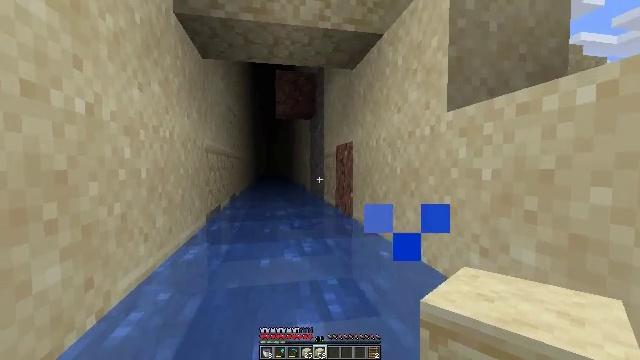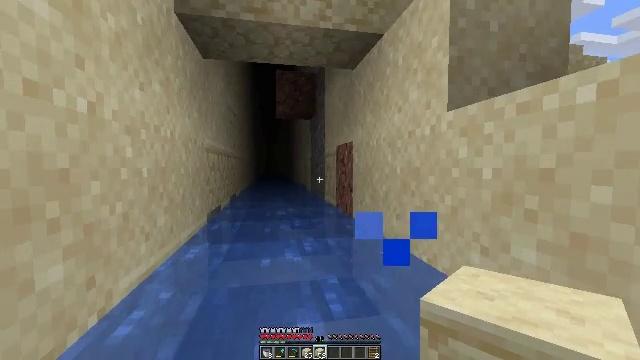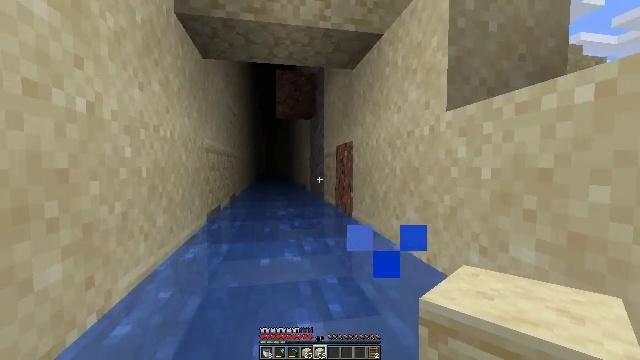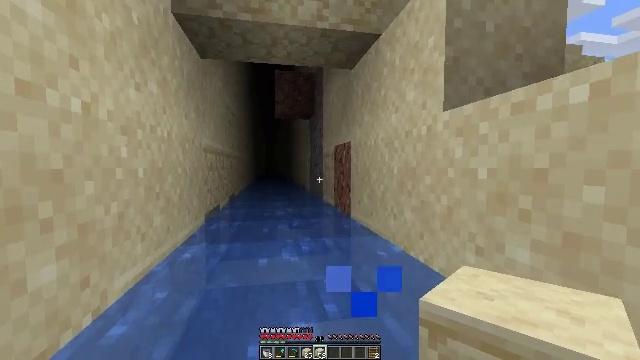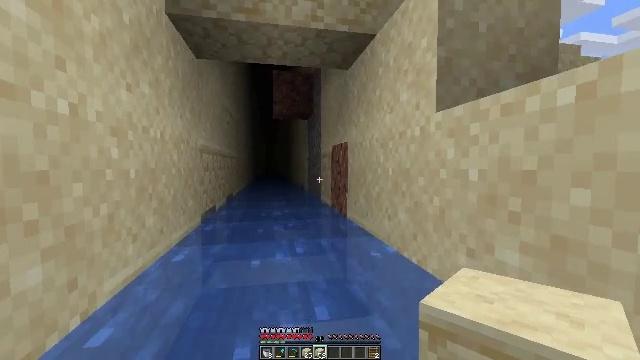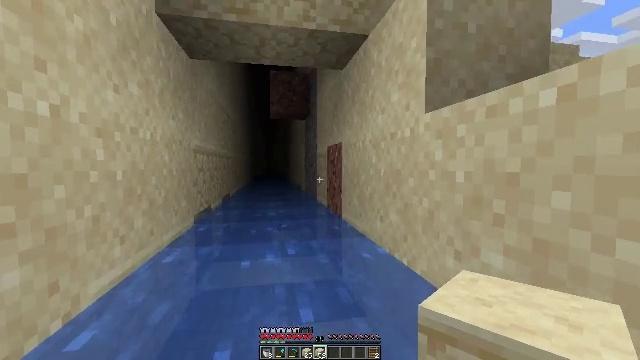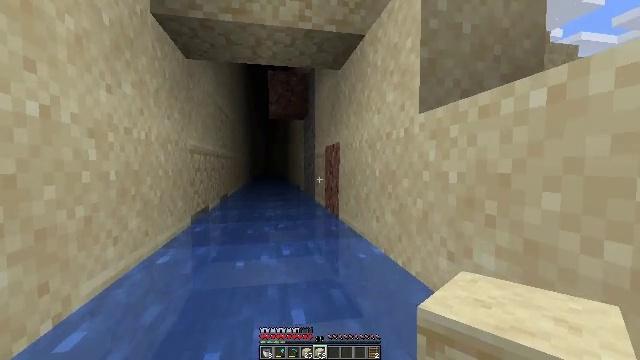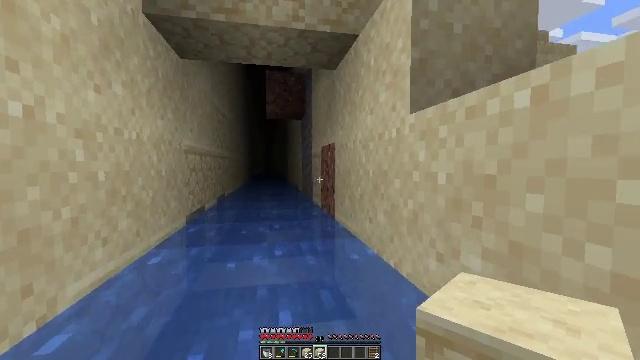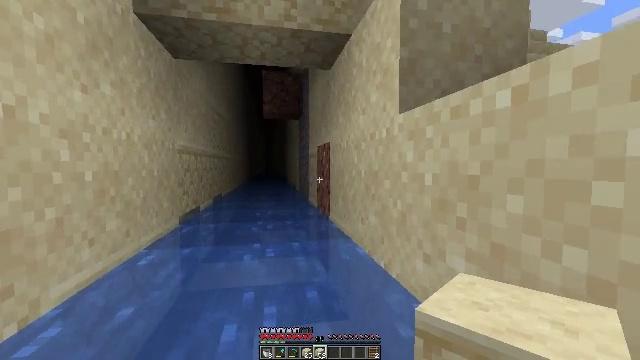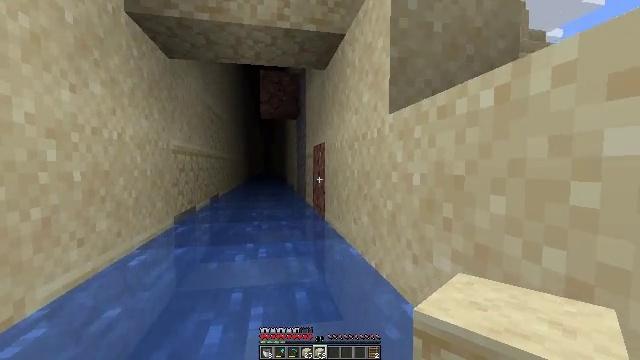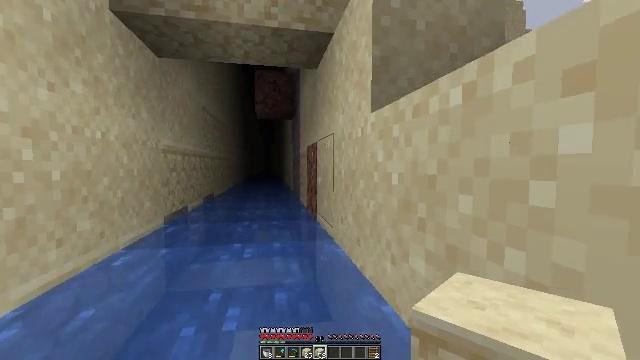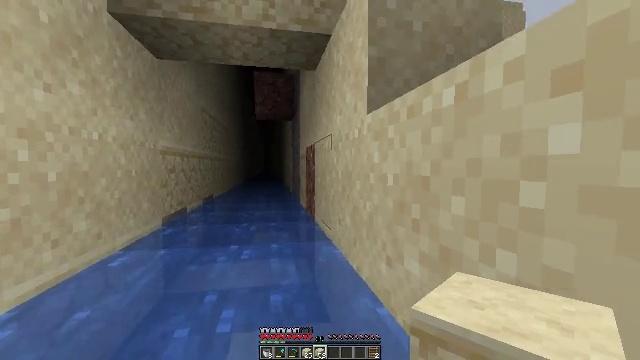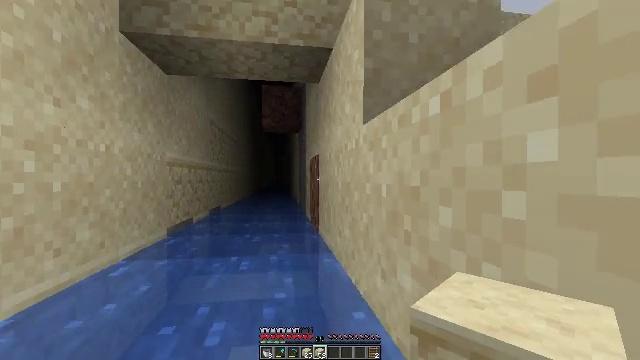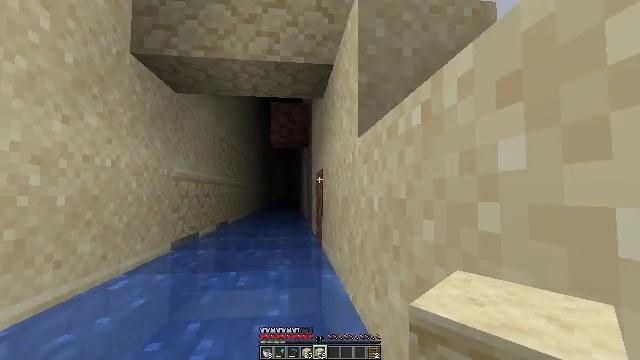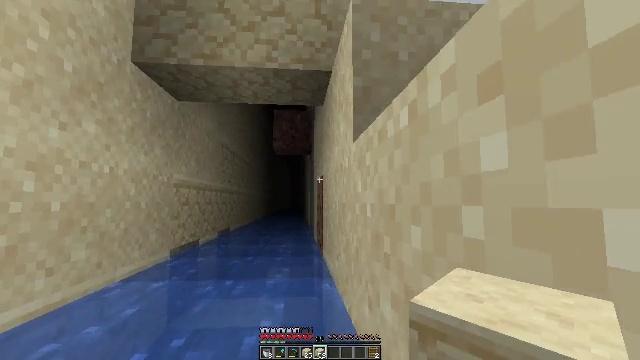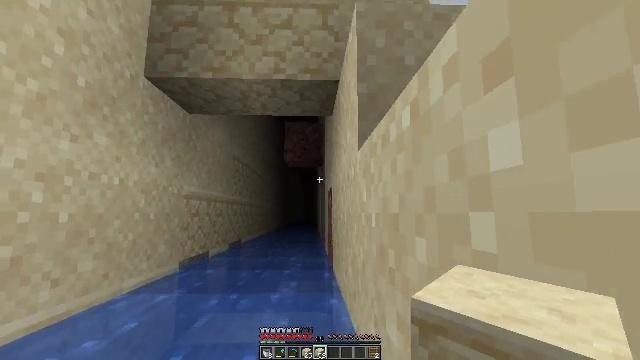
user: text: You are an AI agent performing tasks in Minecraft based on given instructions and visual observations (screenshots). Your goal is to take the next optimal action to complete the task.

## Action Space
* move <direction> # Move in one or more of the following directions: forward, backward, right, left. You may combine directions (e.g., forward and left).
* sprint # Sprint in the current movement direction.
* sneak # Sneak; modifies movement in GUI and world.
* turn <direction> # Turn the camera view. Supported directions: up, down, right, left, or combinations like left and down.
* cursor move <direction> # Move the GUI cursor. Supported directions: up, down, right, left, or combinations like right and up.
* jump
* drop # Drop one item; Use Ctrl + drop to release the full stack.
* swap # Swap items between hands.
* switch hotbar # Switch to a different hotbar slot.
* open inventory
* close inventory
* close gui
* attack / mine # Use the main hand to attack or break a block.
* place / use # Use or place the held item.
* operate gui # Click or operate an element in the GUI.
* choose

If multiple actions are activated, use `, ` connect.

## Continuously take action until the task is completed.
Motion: motion action
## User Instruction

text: Use a pickaxe to gather granite.
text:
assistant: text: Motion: move right
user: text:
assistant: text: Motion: move right
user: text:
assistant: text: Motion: move right
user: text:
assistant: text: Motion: move right
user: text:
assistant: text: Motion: move right
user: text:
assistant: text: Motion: move right
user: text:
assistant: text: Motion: move right
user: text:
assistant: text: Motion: move right
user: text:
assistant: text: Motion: move right
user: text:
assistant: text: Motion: move right
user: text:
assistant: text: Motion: move right
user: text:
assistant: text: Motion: move right, turn left and up
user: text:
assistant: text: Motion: move forward, turn left and up
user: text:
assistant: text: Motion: move forward, turn left and up
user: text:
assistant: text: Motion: move forward, turn left and up
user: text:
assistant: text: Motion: move forward
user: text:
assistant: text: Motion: move forward
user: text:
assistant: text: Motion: move forward
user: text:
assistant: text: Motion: move forward, switch to hotbar 3
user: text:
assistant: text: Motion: move forward, switch to hotbar 3
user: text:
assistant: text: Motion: move forward, switch to hotbar 3
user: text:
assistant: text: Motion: move forward, turn right, switch to hotbar 3
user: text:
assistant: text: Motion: move forward, turn right
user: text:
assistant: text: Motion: move forward, turn up
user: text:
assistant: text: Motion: move forward, turn up
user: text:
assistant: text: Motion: move forward, turn left and up
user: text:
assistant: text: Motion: move forward, turn left and up
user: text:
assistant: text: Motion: move forward, turn left and up
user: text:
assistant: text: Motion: move forward
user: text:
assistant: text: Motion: move forward